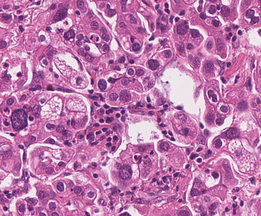
Tumor epithelial tissue: yes
Tumor-associated stroma tissue: no
Normal tissue: no